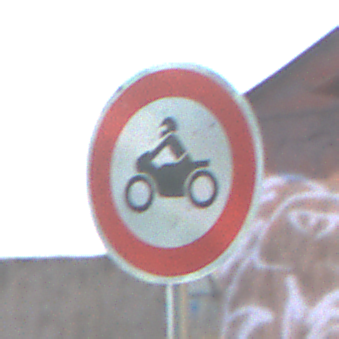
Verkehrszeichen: VerbotKraftraeder
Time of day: MorningAfternoon
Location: Outdoor (Suburban)
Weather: Clear
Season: NotSpecified
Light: Natural